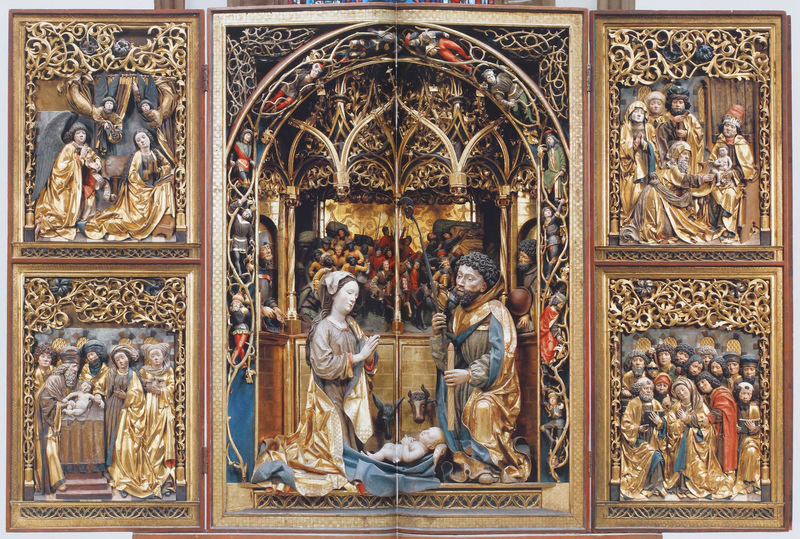
Titel: Bozen, Hochaltar der Franziskanerkirche
Künstler: Hans Klocker
Standort: Bozen, Franziskanerkirche (EU - AUT - Tirol)
Schlagwörter: blau, blätter, himmel, mann, frauen, menschen, blumen, bunt, frau, holz, männer, tuch, bibel, geschichte, präsentation, kirche, gewand, gold, drei, familie, kind, gotik, esel, engel, ranken, skulptur, farbe, tafel, ornamente, scheune, glaube, religion, kunst, altar, hochaltar, schnitzerei, leben, christus, jesus, betende, priester, stall, heilige, bemalung, maria, ochse, geschnitzt, golf, josef, aufsatz, geburt, krippe, wiege, tryptichon, skultpur, retabel, flügelaltar, triptichon, tritychon, beschneidung, christi geburt, k, triptycon, maßwerl, ala